Question: I have a shader material that works as expected.
This shader has a texture attached.
I want to create 2 meshes using this shader material, with a different texture for each mesh.
Problem is that if I try to render my 2 meshes in the scene, the first object's material got overwritten somehow and uses the same material as the second object.
'''
var dataShader = VJS.shaders.data;
var uniforms = dataShader.parameters.uniforms;
// texture size (2048 for now)
uniforms.uTextureSize.value = stack._textureSize;
// array of 16 textures
uniforms.uTextureContainer.value = textures;
// texture dimensions
uniforms.uDataDimensions.value = new THREE.Vector3(stack._columns, stack._rows, stack._nbFrames);
// world to model
uniforms.uWorldToData.value = stack._lps2IJK; //new THREE.Matrix4();
var sliceMaterial = new THREE.ShaderMaterial({
// 'wireframe': true,
'side': THREE.DoubleSide,
'transparency': true,
'uniforms': uniforms,
'vertexShader': dataShader.parameters.vertexShader,
'fragmentShader': dataShader.parameters.fragmentShader,
});
var slice = new THREE.Mesh(sliceGeometry, sliceMaterial);
// this is an Object3D that is added to the scene
this.add(slice);
'''
Does it make sense? Is it the expected behavior? If so, is there a good way to bypass this issue?
Thanks

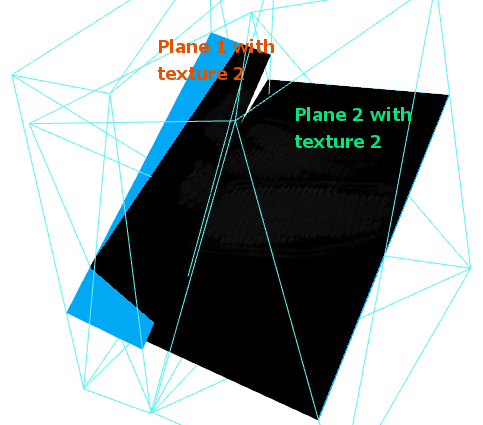
Answer: You need to create two instances of the material, using the same shader, and assign the appropriate texture/uniforms for each.
Copying uniforms is a bit tricky. You lose the reference i think when you clone the material, so you might want to be careful how you manage them.